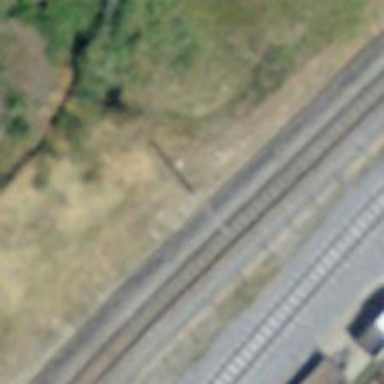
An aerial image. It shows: Catenary mast for power lines.